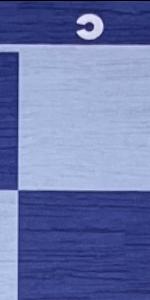
Label: Empty